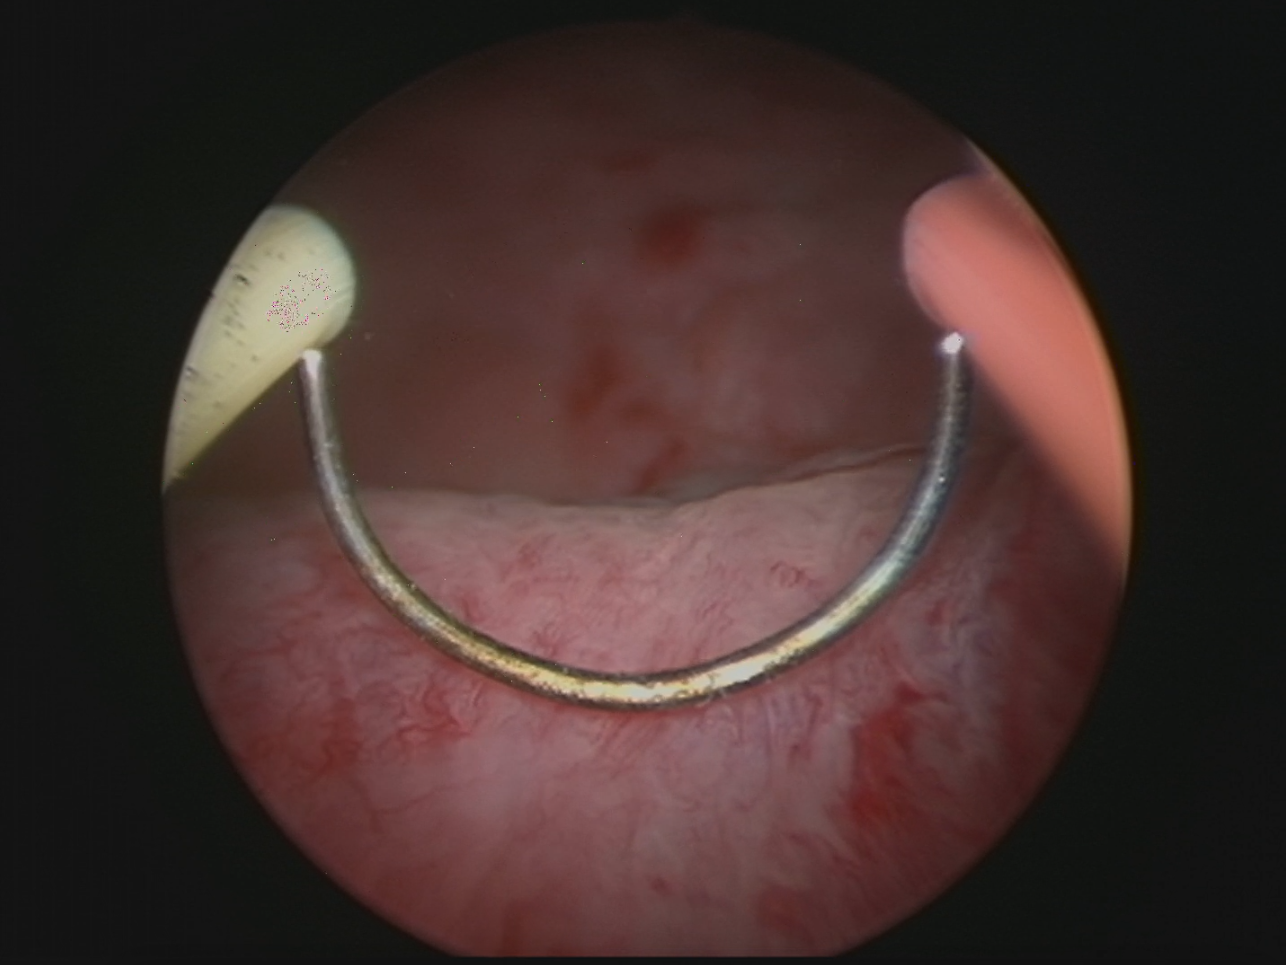
Modality: WLC
Class: Foreign bodies
Subclass: ResectionLoop
Lesion: L0
Bladder cancer association: No